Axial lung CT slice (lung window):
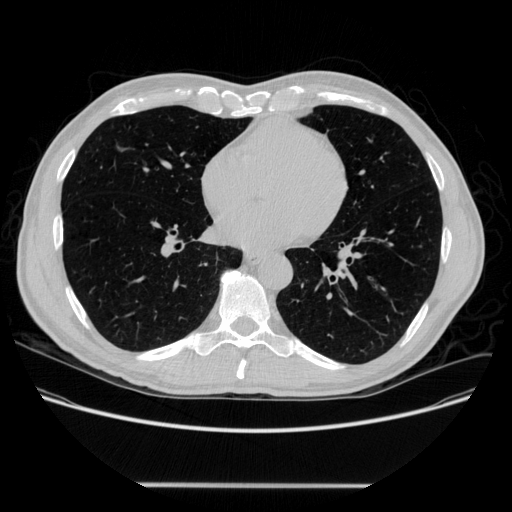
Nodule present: no